Question: I want to apply for onclick function on each of the checkbox that is being added in a datatable row.
Here's the image:

Now the issue is that I am writing a code like this
'''
var tablei = $('#domains_list').DataTable();
$('#domains_list').find("input[name='chk[]']:checked").each(function()
{
$(this).on('click',function ()
{
// make a class change to the parent tr having the checkbox;
} );
}
});
'''
But the problem is, I can't write the rest of the code.
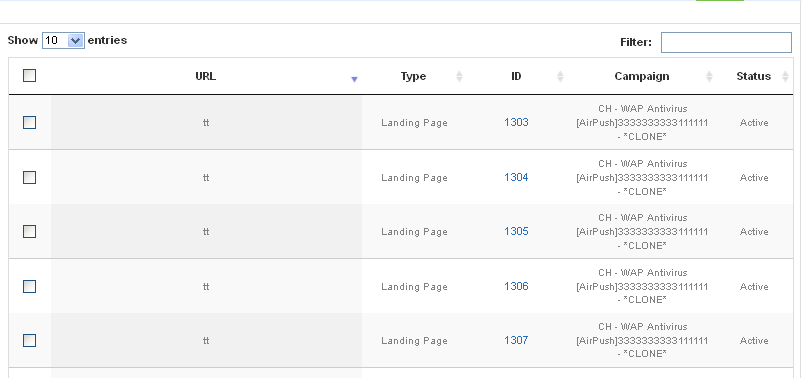
Answer: You don't need each to bind event. Also you should check 'checked' in the click handler
Use
'''
$('#domains_list').find("input[name='chk[]']").on('click', function() {
//Perform your operation
if (this.checked) {
$(this).closest('tr').addClass('smclass');
} else {
$(this).closest('tr').removeClass('smclass');
}
});
'''
OR
'''
$('#domains_list').find("input[name='chk[]']").on('click', function() {
//Perform your operation
$(this).closest('tr').toggleClass('smclass', this.checked);
});
'''